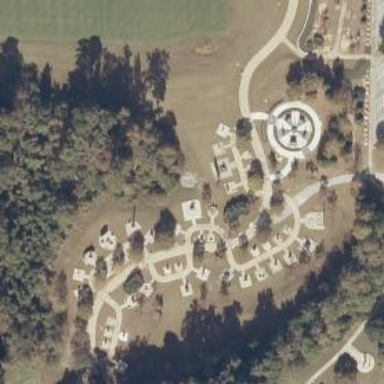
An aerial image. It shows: Memorial site with historic significance.